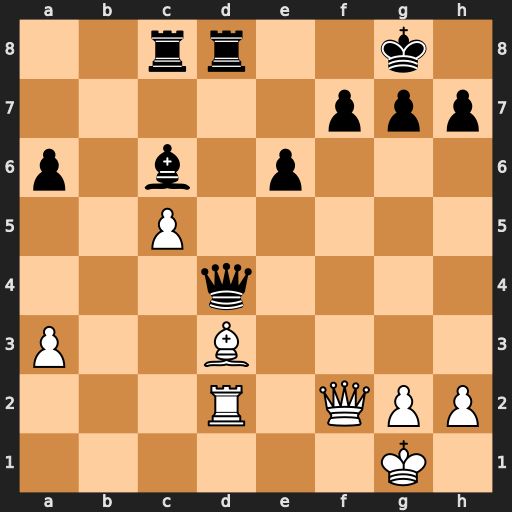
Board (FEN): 2rr2k1/5ppp/p1b1p3/2P5/3q4/P2B4/3R1QPP/6K1
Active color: w
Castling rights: -
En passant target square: -
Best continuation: Bxh7+ Kxh7 Rxd4